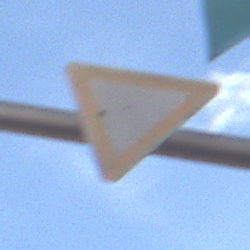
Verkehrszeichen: VorfahrtGewaehren
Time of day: MorningAfternoon
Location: Outdoor (Special)
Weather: PartlyCloudy
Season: NotSpecified
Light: Natural